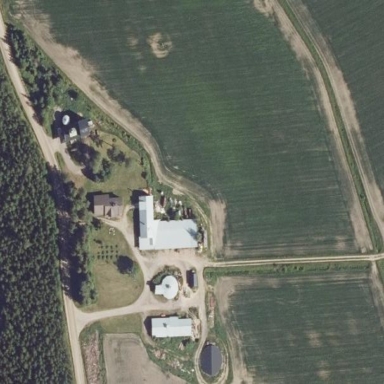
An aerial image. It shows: Farmyard area.